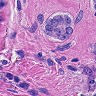
Metastatic tissue present: yes